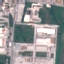
Land use / land cover: Industrial